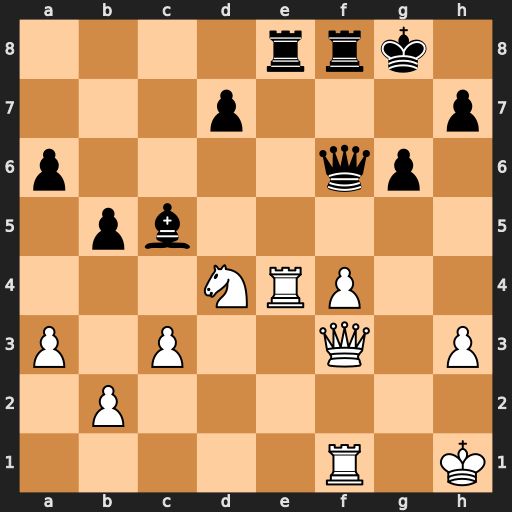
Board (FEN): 4rrk1/3p3p/p4qp1/1pb5/3NRP2/P1P2Q1P/1P6/5R1K
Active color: w
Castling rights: -
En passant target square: -
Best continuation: Rxe8 Rxe8 Qd5+ Qf7 Qxc5 Qc4 Qxc4+